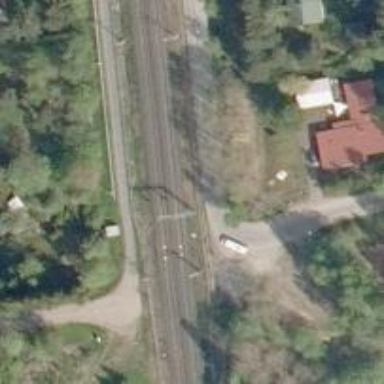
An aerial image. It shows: Railway with continuous electrified contact lines.